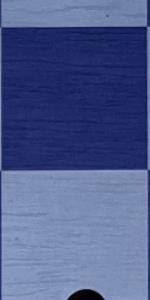
Label: Empty